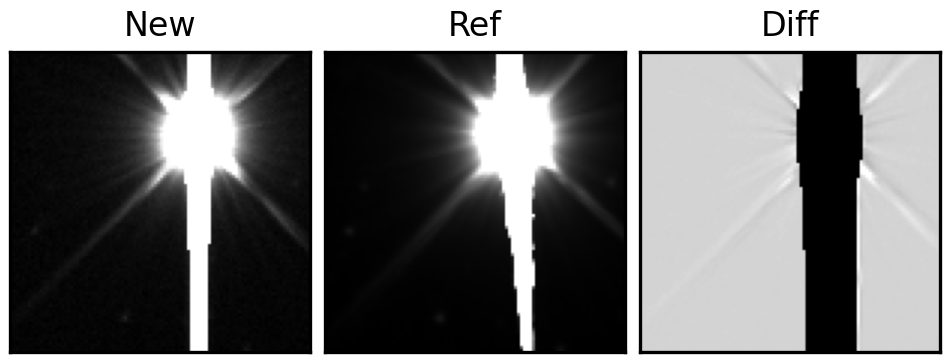
Label: bogus